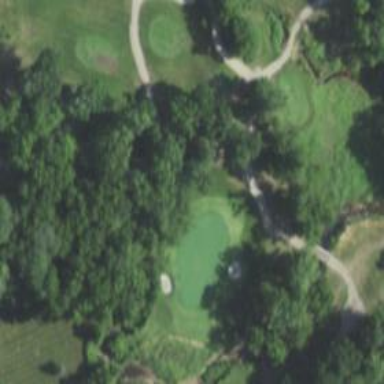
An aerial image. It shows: Path for both road and golf.